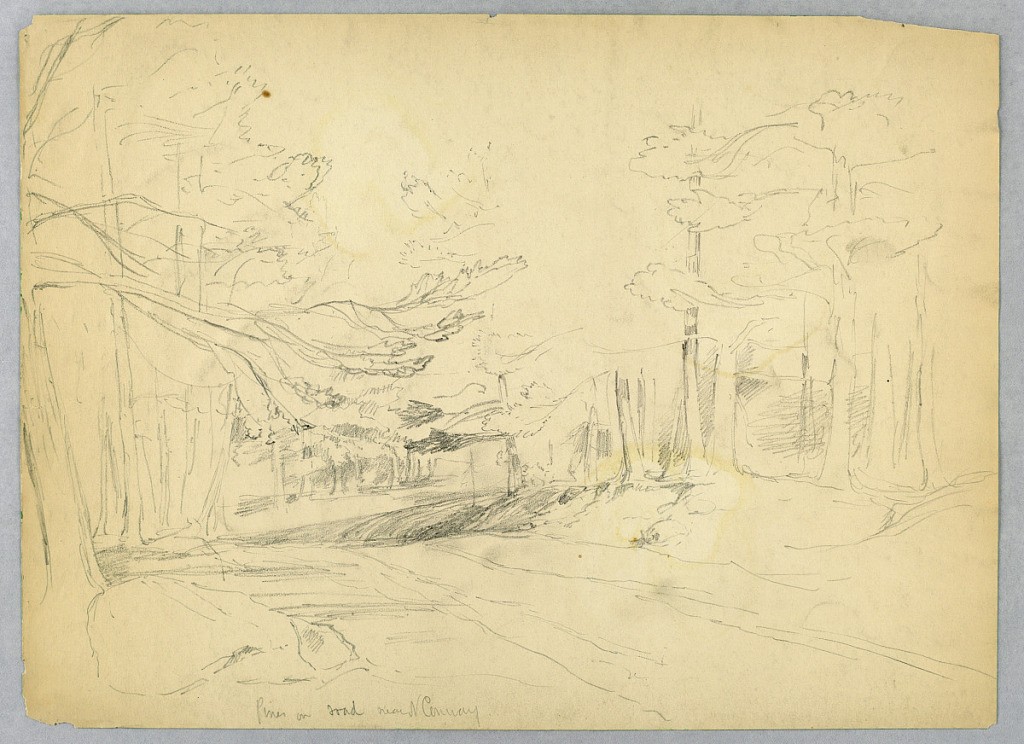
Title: Pines on Road near North Conway, New Hampshire
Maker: Daniel Huntington, American, 1816–1906
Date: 1854
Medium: Graphite on paper
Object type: Drawing
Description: Road at center, curving toward right. Pine trees and rocks, left and right.